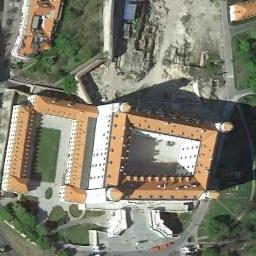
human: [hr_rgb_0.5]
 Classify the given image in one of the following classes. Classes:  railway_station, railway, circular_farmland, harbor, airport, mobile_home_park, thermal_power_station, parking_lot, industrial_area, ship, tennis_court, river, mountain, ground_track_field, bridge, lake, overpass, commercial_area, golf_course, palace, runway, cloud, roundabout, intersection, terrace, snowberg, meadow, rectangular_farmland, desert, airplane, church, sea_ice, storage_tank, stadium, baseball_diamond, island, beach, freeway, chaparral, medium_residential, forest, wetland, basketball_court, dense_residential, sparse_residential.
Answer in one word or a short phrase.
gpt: palace